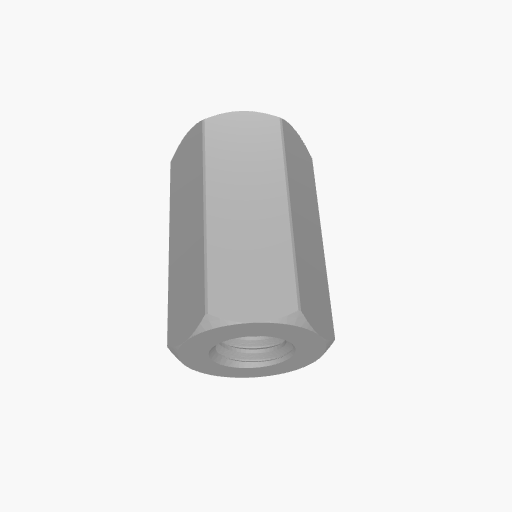
Part: Standoff8RID12